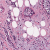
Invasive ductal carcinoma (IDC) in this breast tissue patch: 1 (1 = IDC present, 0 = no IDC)